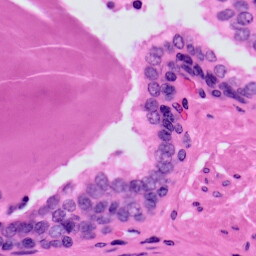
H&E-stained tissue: Prostate